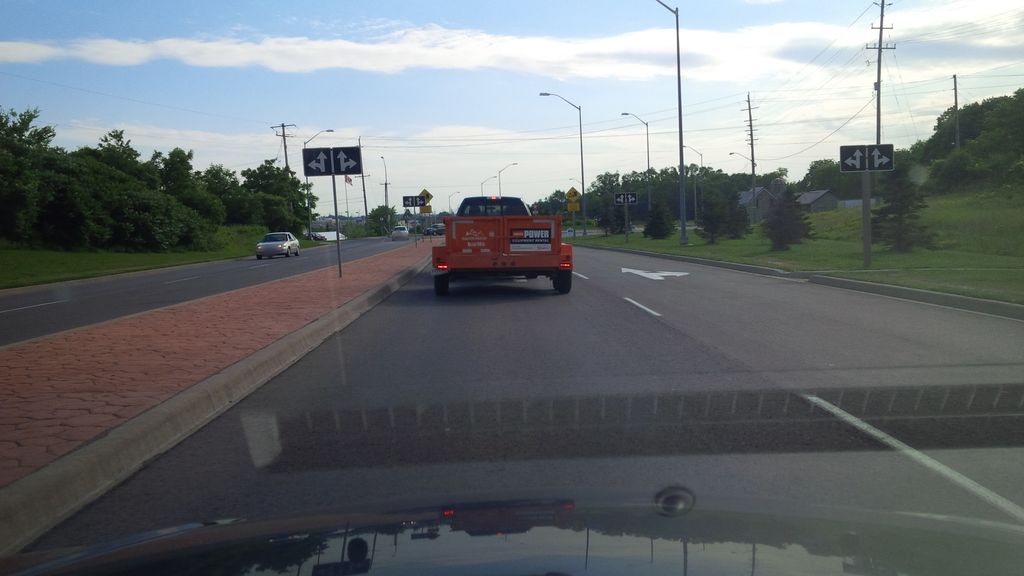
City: hamilton